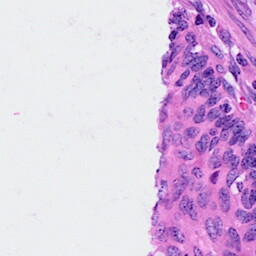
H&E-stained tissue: Cervix